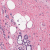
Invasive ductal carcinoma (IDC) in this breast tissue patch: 1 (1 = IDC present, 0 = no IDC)